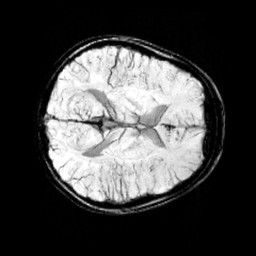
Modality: minIP
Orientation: axial
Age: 9
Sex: female
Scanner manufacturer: siemens
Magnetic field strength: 3 T
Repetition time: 0.027 s
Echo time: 0.02 s